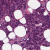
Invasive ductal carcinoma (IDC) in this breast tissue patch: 1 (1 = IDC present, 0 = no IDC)